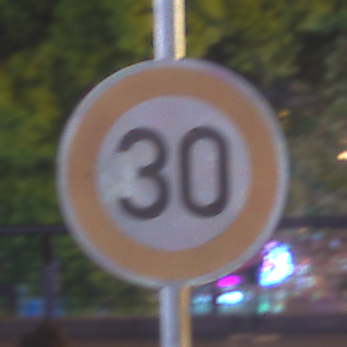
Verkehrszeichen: Geschwindigkeit30
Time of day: Night
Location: Outdoor (Urban)
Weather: PartlyCloudy
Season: NotSpecified
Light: Natural